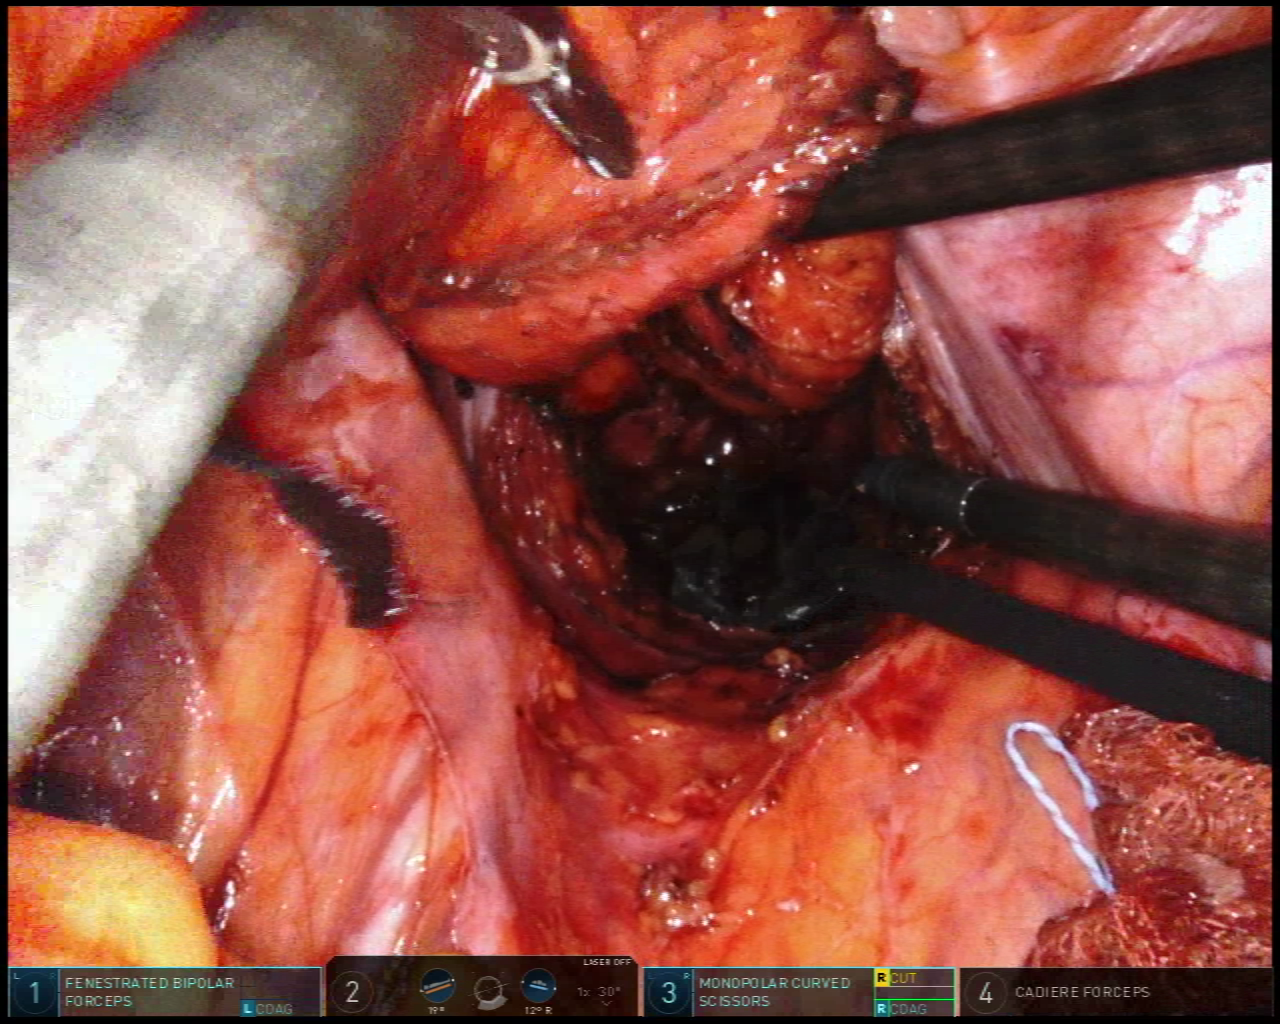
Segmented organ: ureter
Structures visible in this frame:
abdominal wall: yes
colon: no
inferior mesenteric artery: no
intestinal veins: no
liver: no
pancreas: no
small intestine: no
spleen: no
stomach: no
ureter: yes
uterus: no
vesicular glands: no